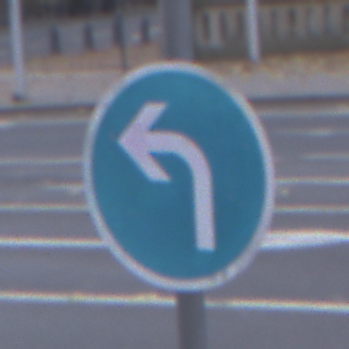
Verkehrszeichen: VorgeschriebeneFahrtrichtungLinks
Umgebung: Outdoor, Urban
Tageszeit: SunriseSunset
Wetter: PartlyCloudy
Licht: Natural
Jahreszeit: NotSpecified
Kontrast: LowContrast